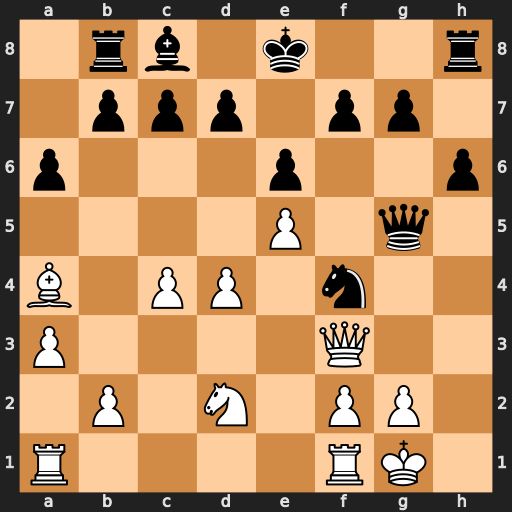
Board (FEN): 1rb1k2r/1ppp1pp1/p3p2p/4P1q1/B1PP1n2/P4Q2/1P1N1PP1/R4RK1
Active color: w
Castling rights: k
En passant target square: -
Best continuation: Ne4 Qxg2+ Qxg2 Nxg2 Kxg2